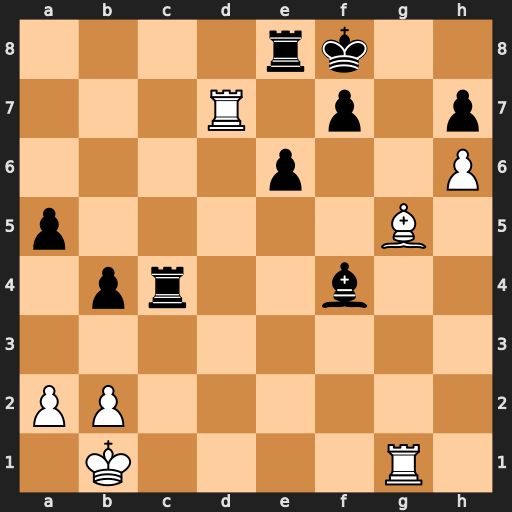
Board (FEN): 4rk2/3R1p1p/4p2P/p5B1/1pr2b2/8/PP6/1K4R1
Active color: w
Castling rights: -
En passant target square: -
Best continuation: Be7+ Rxe7 Rg8+ Kxg8 Rd8+ Re8 Rxe8#